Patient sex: F
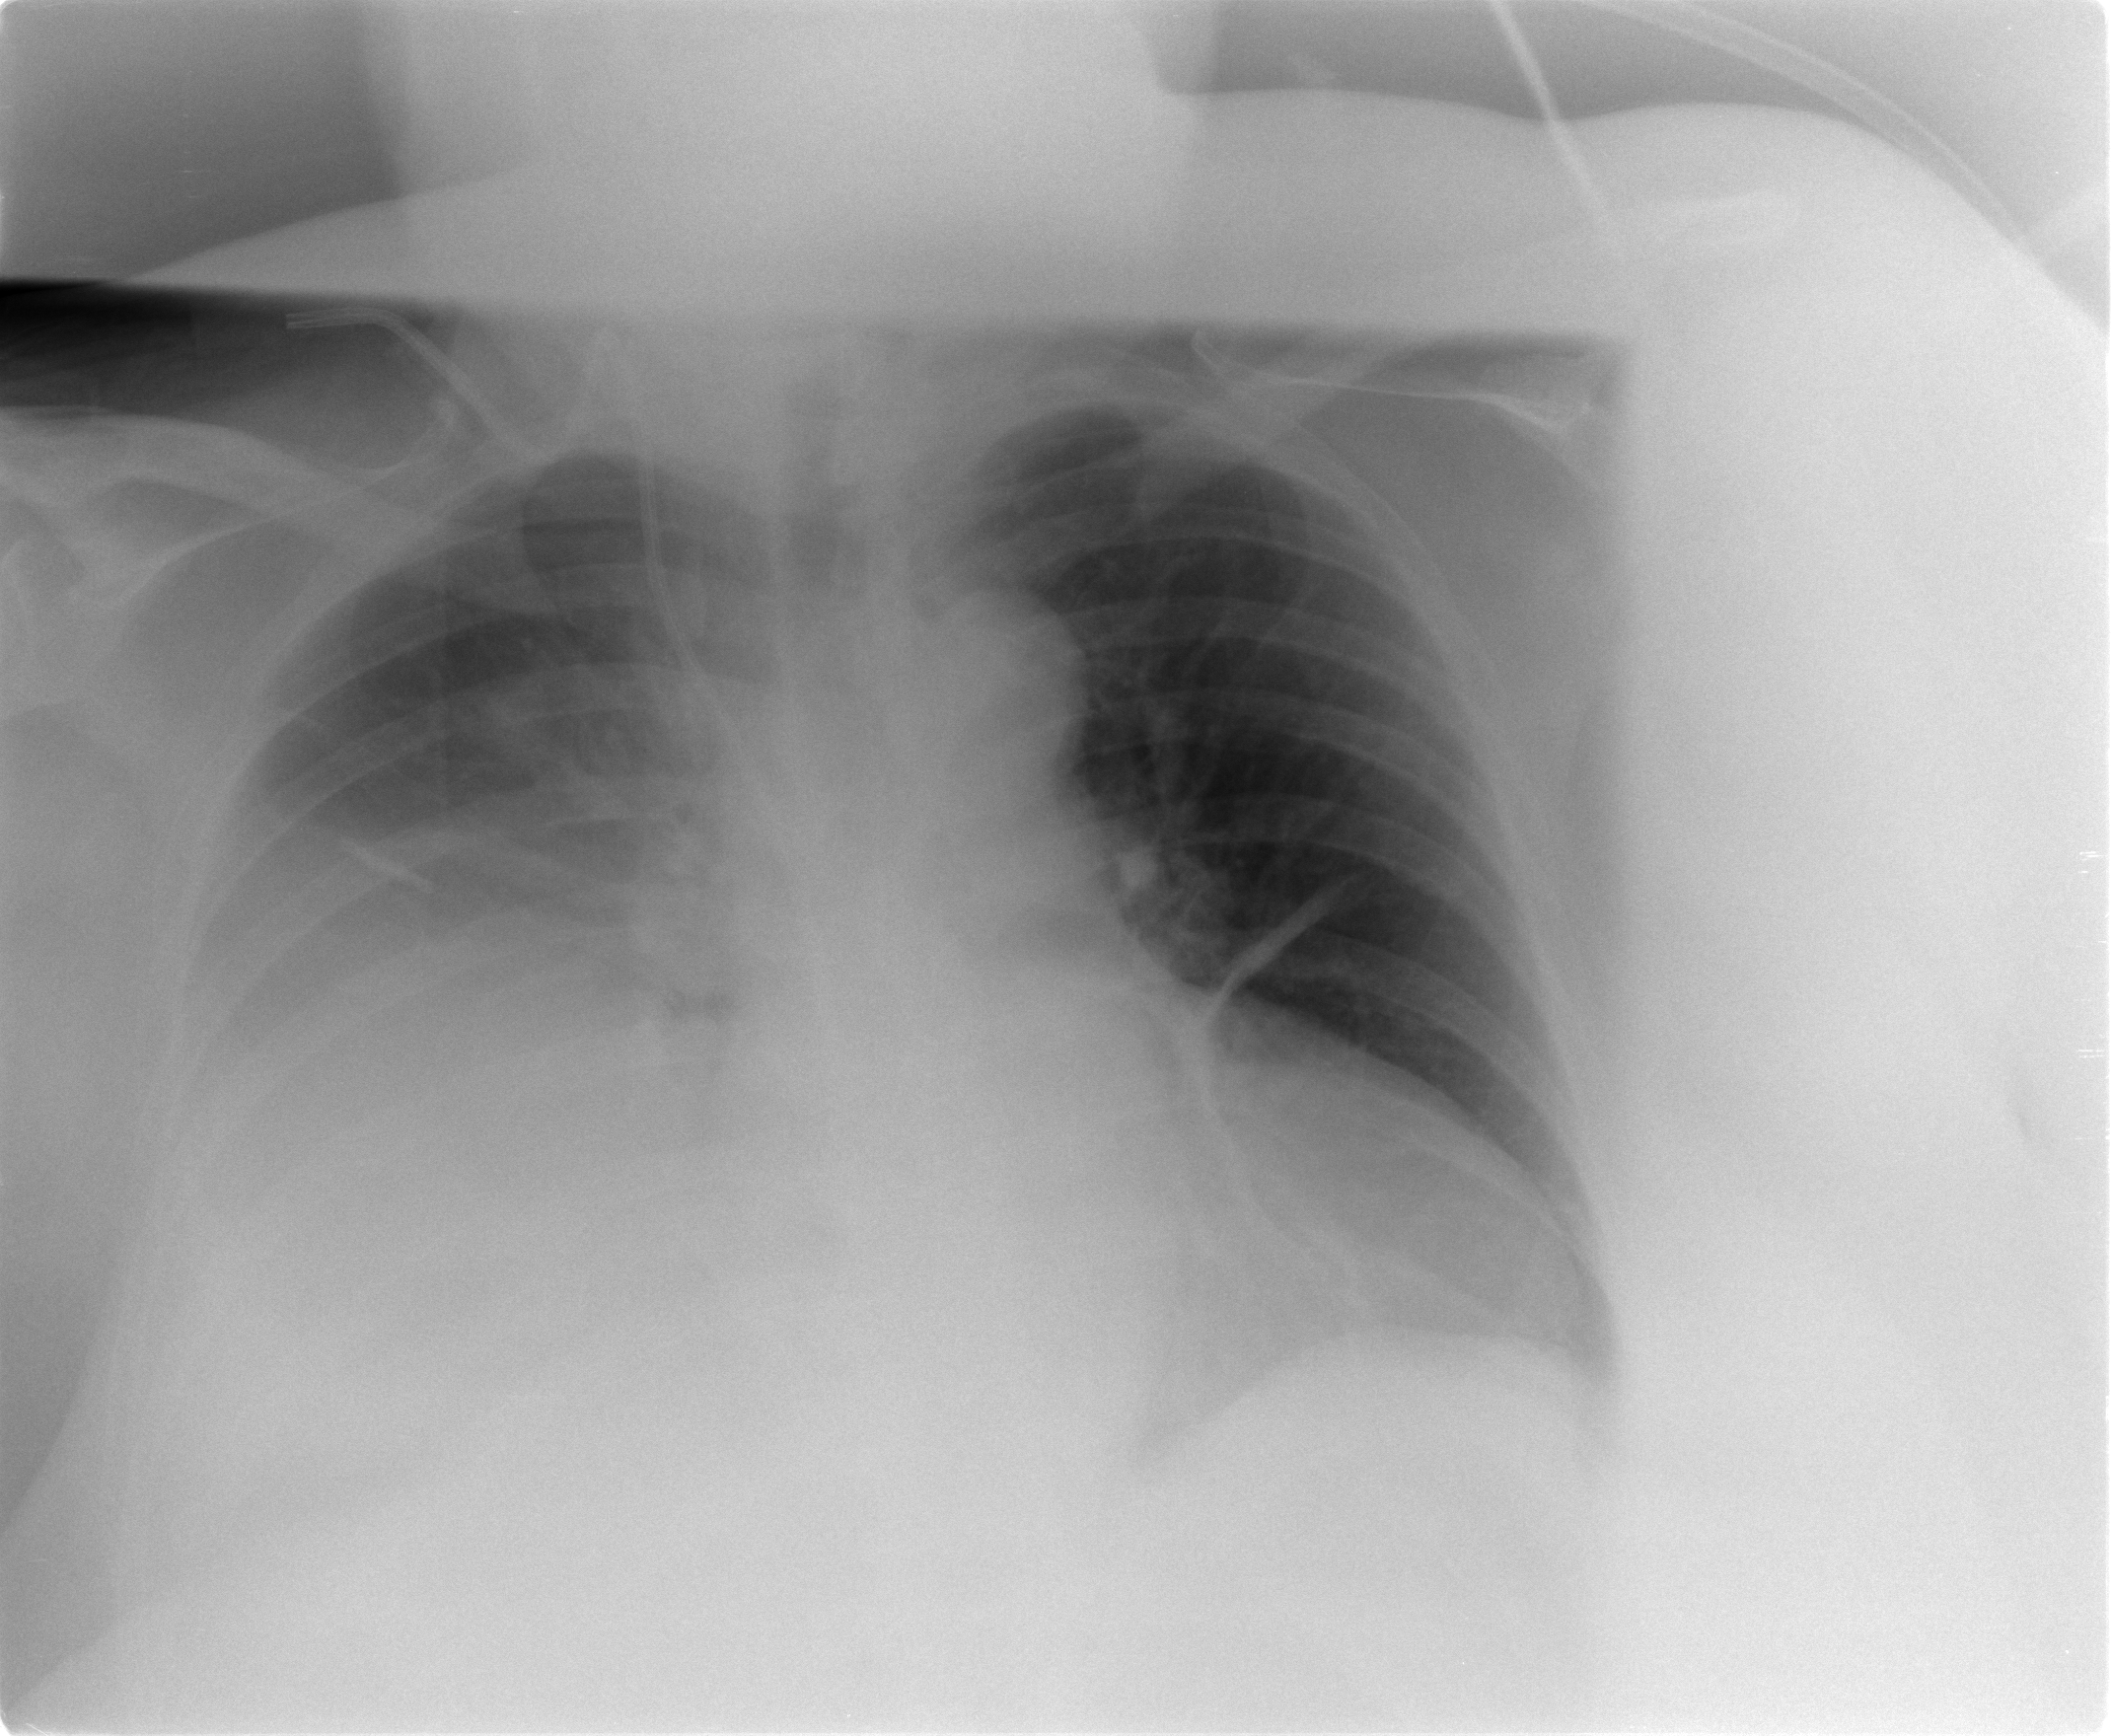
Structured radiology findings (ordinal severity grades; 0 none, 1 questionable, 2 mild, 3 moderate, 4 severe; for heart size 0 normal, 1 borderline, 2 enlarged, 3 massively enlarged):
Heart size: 2
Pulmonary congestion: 0
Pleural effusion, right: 2
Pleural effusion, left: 0
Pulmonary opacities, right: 0
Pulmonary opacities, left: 0
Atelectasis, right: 2
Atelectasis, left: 1